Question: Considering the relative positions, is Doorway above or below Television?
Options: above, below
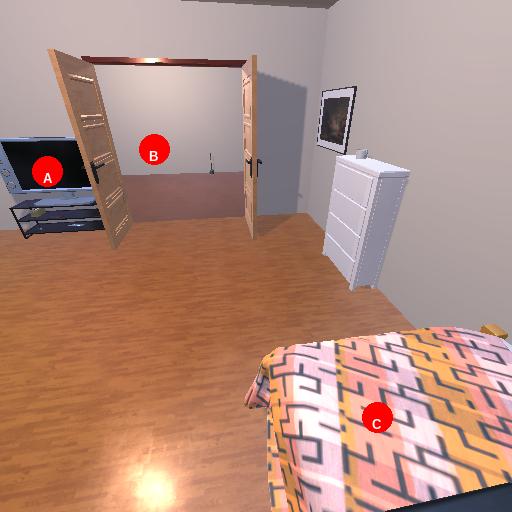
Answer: above